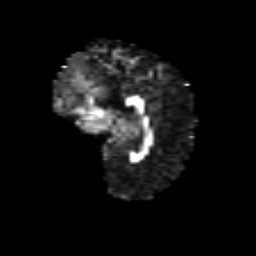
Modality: FA
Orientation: sagittal
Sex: female
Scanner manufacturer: siemens
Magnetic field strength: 3 T
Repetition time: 5 s
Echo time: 0.071 s